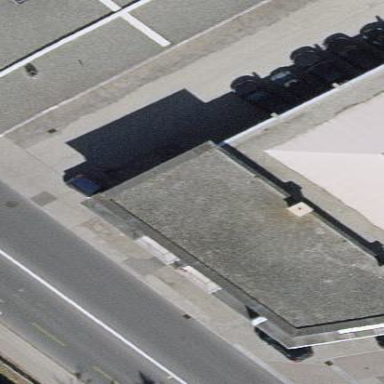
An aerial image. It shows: Flat-roofed commercial building.